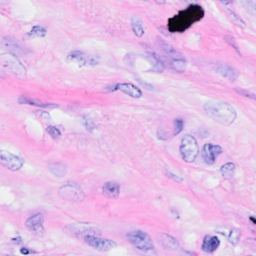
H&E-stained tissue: Breast